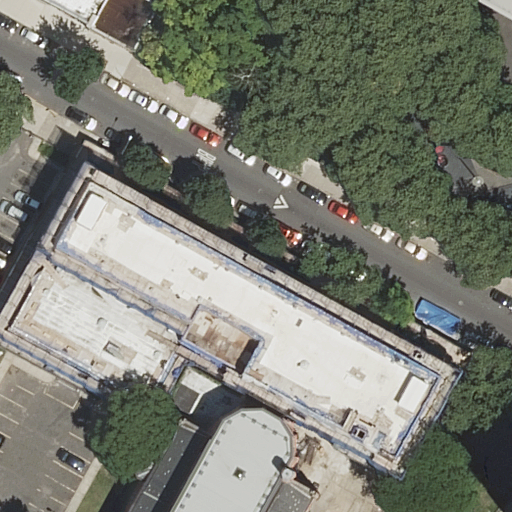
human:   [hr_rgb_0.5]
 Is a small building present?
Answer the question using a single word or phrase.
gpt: no

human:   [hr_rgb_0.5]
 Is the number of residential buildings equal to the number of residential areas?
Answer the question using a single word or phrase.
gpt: no

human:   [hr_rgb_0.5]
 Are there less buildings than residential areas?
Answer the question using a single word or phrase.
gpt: no

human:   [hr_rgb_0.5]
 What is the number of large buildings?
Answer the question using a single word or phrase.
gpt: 3

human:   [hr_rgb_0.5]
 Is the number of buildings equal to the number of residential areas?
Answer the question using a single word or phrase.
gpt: no

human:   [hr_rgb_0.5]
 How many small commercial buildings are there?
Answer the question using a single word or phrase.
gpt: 0

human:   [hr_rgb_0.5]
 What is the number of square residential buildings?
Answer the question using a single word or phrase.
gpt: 0

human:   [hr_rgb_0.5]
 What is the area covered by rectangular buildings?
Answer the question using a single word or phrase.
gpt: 1056m2

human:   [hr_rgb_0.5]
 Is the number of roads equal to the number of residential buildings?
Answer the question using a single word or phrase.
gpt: no

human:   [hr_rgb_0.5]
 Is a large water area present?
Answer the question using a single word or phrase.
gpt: no

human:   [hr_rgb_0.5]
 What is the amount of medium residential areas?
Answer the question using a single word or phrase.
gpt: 0

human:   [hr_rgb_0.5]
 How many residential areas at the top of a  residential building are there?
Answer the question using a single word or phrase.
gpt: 1

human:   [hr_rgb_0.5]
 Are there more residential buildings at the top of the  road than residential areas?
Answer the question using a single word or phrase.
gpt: yes

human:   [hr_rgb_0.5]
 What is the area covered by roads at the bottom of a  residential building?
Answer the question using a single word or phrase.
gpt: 0m2

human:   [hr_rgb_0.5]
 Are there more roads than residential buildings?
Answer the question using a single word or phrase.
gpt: no

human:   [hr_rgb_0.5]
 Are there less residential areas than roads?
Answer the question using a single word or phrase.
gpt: no

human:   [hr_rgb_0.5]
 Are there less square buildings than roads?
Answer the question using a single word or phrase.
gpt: yes

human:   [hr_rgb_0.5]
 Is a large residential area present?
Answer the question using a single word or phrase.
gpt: yes

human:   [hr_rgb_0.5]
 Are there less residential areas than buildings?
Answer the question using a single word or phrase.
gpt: yes

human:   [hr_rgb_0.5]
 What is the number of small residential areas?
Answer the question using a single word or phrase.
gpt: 0

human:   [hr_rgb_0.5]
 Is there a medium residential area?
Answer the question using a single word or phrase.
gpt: no

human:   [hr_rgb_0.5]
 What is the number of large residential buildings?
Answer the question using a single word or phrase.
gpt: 3

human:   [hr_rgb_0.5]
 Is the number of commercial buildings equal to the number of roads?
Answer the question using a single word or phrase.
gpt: no

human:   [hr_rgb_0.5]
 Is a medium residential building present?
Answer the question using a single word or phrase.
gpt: yes

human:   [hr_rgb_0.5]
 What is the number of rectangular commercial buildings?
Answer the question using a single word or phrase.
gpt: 0

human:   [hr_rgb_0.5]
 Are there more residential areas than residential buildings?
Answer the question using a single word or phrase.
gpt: no

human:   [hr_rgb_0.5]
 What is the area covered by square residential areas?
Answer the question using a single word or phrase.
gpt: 0m2

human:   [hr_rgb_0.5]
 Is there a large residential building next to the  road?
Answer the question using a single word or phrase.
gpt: yes

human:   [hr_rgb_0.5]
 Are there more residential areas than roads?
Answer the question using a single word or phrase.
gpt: no

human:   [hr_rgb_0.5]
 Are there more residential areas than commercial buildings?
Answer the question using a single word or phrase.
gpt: yes

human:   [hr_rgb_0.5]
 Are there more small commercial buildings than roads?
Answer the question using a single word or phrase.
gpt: no

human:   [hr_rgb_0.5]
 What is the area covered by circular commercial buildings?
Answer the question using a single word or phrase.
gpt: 0m2

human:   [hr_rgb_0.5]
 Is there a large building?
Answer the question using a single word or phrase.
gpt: yes

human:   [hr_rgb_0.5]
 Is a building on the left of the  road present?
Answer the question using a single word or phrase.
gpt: yes

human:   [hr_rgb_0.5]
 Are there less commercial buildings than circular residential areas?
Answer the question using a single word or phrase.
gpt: no

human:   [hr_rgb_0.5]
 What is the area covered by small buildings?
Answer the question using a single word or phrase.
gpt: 0m2